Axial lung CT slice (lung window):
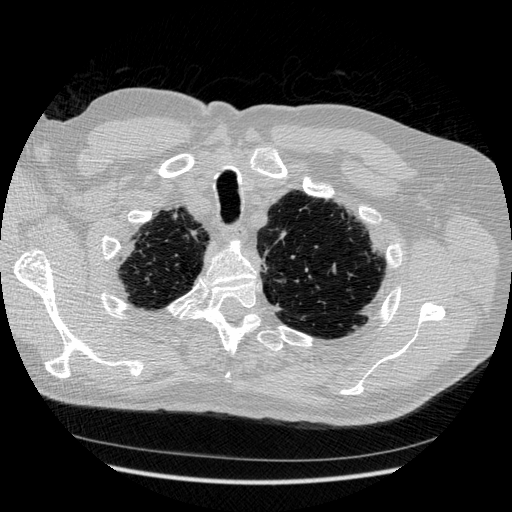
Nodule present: no